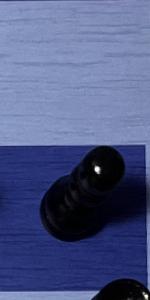
Label: Pawn_Black